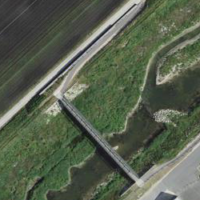
EUNIS habitat code: 52
Species observed at this site:
Hesperis matronalis
Raphanus raphanistrum